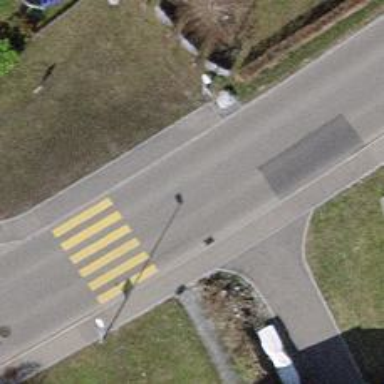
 serving as platform for public transportation."